Field crop: tomato
Growth stage: 1
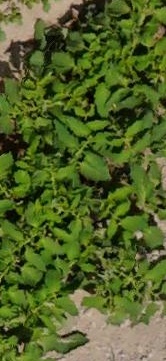
Species: tomato